Question: I'm using TextView inside ScrollView but in long Text I noticed that the first line is hidden and I can't scroll up to see it as shown in the following Screenshot

This is my layout
'''
<?xml version="1.0" encoding="utf-8"?>
<LinearLayout xmlns:android="http://schemas.android.com/apk/res/android"
android:layout_width="fill_parent"
android:layout_height="match_parent"
android:orientation="vertical"
android:id="@+id/tip_details_ll"
android:background = "#c8d26a">
<LinearLayout
android:id="@+id/titleBar"
android:layout_width="match_parent"
android:layout_height="60dp"
android:layout_alignParentTop="true"
android:orientation="horizontal"
android:visibility="gone"
>
<ImageView
android:id="@+id/iconImg"
android:layout_width="40dp"
android:layout_height="40dp"
android:layout_gravity="center"
android:layout_margin="5dip"
android:background="@drawable/ic_launcher" />
<TextView
android:id="@+id/titleTxt"
android:layout_width="140dp"
android:layout_height="40dp"
android:gravity="center_vertical"
android:text="Healthy Tips"
android:textSize="22dip"
android:textStyle="bold"
android:textColor="#4f4f4f"
android:layout_margin="5dip" />
<RelativeLayout
android:id="@+id/closeBtn"
android:layout_width="wrap_content"
android:layout_height="match_parent"
android:paddingRight="2dip" >
</RelativeLayout>
</LinearLayout>
<View
android:layout_width="fill_parent"
android:layout_height="5dip"
android:background="@drawable/seperator" >
</View>
<ScrollView
android:id="@+id/scrollView1"
android:layout_width="match_parent"
android:layout_weight="1"
android:layout_height="240dp"
android:layout_marginTop="10dp"
android:layout_marginLeft="10dp"
android:layout_marginRight="10dp"
android:layout_above="@+id/bottomShadow"
android:layout_below="@+id/topShadow" >
<LinearLayout
android:id="@+id/tips"
android:layout_width="match_parent"
android:layout_height="fill_parent"
android:layout_gravity="center"
android:layout_marginTop="10dp"
android:orientation="vertical" >
<TextView
android:id="@+id/text"
android:layout_width="wrap_content"
android:layout_height="fill_parent"
android:layout_gravity="center_horizontal|center"
android:layout_weight="1.33"
android:layout_marginTop="10dp"
android:gravity="center"
android:scrollbars = "vertical"
android:maxLines="20"
android:textStyle="bold"
android:text="In order to succeed, your desire for success should be greater than your fear of failure.In order to succeed, your desire for success should be greater than your fear of failure"
android:textColor="#4f4f4f"
android:textSize="25sp" />
<TextView
android:id="@+id/todayDate"
android:layout_width="wrap_content"
android:layout_height="wrap_content"
android:layout_gravity="right"
android:layout_marginTop="10dp"
android:fontFamily="lucida grande"
android:gravity="center"
android:text="Mon, 16 Dec 2013"
android:textColor="#000000"
android:textSize="15sp"
android:visibility="gone" />
</LinearLayout>
</ScrollView>
<View
android:layout_width="fill_parent"
android:layout_height="5dip"
android:layout_marginTop="10dp"
android:background="@drawable/seperator" >
</View>
<LinearLayout
android:id="@+id/buttons"
android:layout_width="match_parent"
android:layout_height="60dp"
android:layout_marginBottom="10dp"
android:layout_marginTop="10dp"
android:layout_alignParentBottom="true"
android:layout_centerHorizontal="true"
android:orientation="horizontal" >
<RelativeLayout
android:id="@+id/previous_tip_rl"
android:layout_width="wrap_content"
android:layout_height="60dp"
android:layout_weight="1" >
<ImageButton
android:id="@+id/previous_tip"
android:layout_width="wrap_content"
android:layout_height="wrap_content"
android:layout_centerInParent="true"
android:layout_marginRight="4dp"
android:background="@drawable/previous_button"
android:visibility="gone" />
</RelativeLayout>
<RelativeLayout
android:id="@+id/share_rl"
android:layout_width="wrap_content"
android:layout_height="60dp"
android:layout_weight="1" >
<ImageButton
android:id="@+id/share"
android:layout_width="wrap_content"
android:layout_height="wrap_content"
android:layout_centerInParent="true"
android:layout_marginRight="4dp"
android:background="@drawable/share_button" />
</RelativeLayout>
<RelativeLayout
android:id="@+id/favorite"
android:layout_width="wrap_content"
android:layout_height="60dp"
android:layout_weight="1" >
<ImageButton
android:id="@+id/star"
android:layout_width="wrap_content"
android:layout_height="wrap_content"
android:layout_centerInParent="true"
android:background="@drawable/star_off"
android:layout_marginLeft="4dp" />
</RelativeLayout>
<RelativeLayout
android:id="@+id/next_tip_rl"
android:layout_width="wrap_content"
android:layout_height="60dp"
android:layout_weight="1" >
<ImageButton
android:id="@+id/next_tip"
android:layout_width="wrap_content"
android:layout_height="wrap_content"
android:layout_centerInParent="true"
android:layout_marginRight="4dp"
android:background="@drawable/next_button"
android:visibility="gone" />
</RelativeLayout>
</LinearLayout>
<View
android:layout_width="fill_parent"
android:layout_height="5dip"
android:layout_marginTop="10dp"
android:background="@drawable/seperator" >
</View>
<Button
android:id="@+id/dialog_dismiss"
android:layout_width="fill_parent"
android:layout_height="wrap_content"
android:layout_centerInParent="true"
android:layout_below="@+id/RelativeLayout1"
android:text="dismiss"
android:visibility="gone"
android:layout_marginRight="4dp"/>
</LinearLayout>
'''
How to solve this issue?
Thanks in advance.
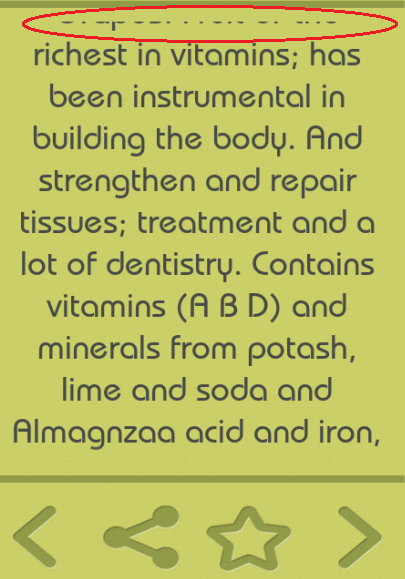
Answer: There's a lot wrong with your XML. Here's a quick summary and some corrected code:
- 'android:layout_alignParentTop''LinearLayout''RelativeLayout'- 'android:textSize''sp''dp'<URL>- 'RelativeLayout''android:id="@+id/closeBtn"'- 'android:layout_above''layout_below''ScrollView''RelativeLayout'- 'LinearLayout''android:layout_weight''android:layout_height="0dp"'
However, your specific issue with the text is due to your 'TextView' and 'LinearLayout' parameters within the 'ScrollView'. You're using 'fill_parent' for the height of the views which is not correct, you only want the height to match your content. And you have margins and gravity where they don't belong. Try this code:
'''
<ScrollView
android:id="@+id/scrollView1"
android:layout_width="match_parent"
android:layout_height="0dp"
android:layout_marginLeft="10dp"
android:layout_marginRight="10dp"
android:layout_marginTop="10dp"
android:layout_weight="1" >
<LinearLayout
android:id="@+id/tips"
android:layout_width="match_parent"
android:layout_height="wrap_content"
android:orientation="vertical" >
<TextView
android:id="@+id/text"
android:layout_width="wrap_content"
android:layout_height="wrap_content"
android:layout_gravity="center"
android:gravity="center"
android:maxLines="20"
android:text="your long text"
android:textColor="#4f4f4f"
android:textSize="25sp"
android:textStyle="bold" />
<TextView
android:id="@+id/todayDate"
android:layout_width="wrap_content"
android:layout_height="wrap_content"
android:layout_gravity="right"
android:layout_marginTop="10dp"
android:fontFamily="lucida grande"
android:gravity="center"
android:text="Mon, 16 Dec 2013"
android:textColor="#000000"
android:textSize="15sp"
android:visibility="gone" />
</LinearLayout>
</ScrollView>
'''